Question: It's relatively easy to create a new instance using PHP by using the <URL> method.
'''
$instance = $ec2->runInstances(array(
'ImageId' => AMI_ID, // AMI ID
'InstanceType' => AMI_TYPE, // m1.medium etc.
'MinCount' => 1, // Minimum to create
'MaxCount' => 1, // Maximum to create
'SecurityGroups' => SEC_NAME, // Security Group Name
'KeyName' => KEY_NAME // Key Pair to use
))->toArray(); // Get back our data in an array
'''
However, the point of the API is to be able to do everything you can do with the front-end on the amazon website, in a tenth of the time and with your own code.
With that in mind, I need to do the following:

On the front-end, I can change the to, say, 40GB.
It could even be run the instance is created, as long as it's automatic - I should be able to do this programatically.
How can I achieve what I require using the <URL>?
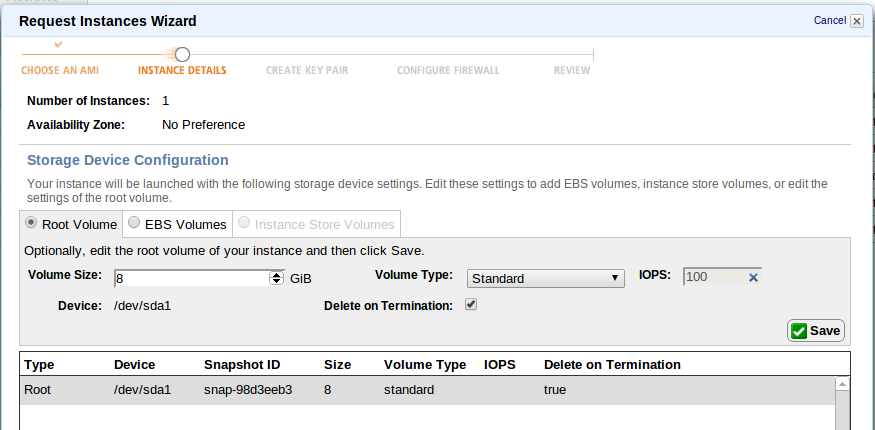
Answer: It looks like you're on the right track. In the <URL>', there is a parameter 'BlockDeviceMappings' that contains another parameter 'Ebs' that contains the paramenter you're looking for 'VolumeSize'. This is untested code.
'''
$instance = $ec2->runInstances(array(
'ImageId' => AMI_ID, // AMI ID
'InstanceType' => AMI_TYPE, // m1.medium etc.
'MinCount' => 1, // Minimum to create
'MaxCount' => 1, // Maximum to create
'SecurityGroups' => SEC_NAME, // Security Group Name
'KeyName' => KEY_NAME, // Key Pair to use
'BlockDeviceMappings' => array( // How block devices are mapped to instance
array(
'Ebs' => array( // EBS Volume Info
array(
'VolumeSize' => 40 // Volume Size
)
)
)
)
))->toArray(); // Get back our data in an array
'''